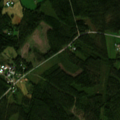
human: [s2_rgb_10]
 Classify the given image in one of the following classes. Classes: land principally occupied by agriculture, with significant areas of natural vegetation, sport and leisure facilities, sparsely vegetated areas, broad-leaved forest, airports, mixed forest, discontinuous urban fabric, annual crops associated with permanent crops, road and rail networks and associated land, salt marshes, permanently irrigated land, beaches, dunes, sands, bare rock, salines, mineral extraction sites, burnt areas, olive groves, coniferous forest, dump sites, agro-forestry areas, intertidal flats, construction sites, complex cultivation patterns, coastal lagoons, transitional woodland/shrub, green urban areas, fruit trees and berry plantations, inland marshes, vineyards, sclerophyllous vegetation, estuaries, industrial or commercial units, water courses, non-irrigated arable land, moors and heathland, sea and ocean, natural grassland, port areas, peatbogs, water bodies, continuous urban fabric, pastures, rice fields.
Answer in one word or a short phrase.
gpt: land principally occupied by agriculture, with significant areas of natural vegetation, coniferous forest, mixed forest, transitional woodland/shrub